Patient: sex M, age 57
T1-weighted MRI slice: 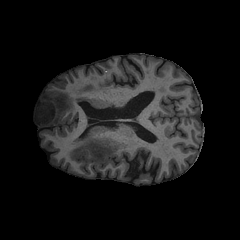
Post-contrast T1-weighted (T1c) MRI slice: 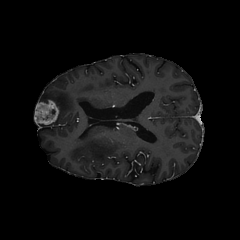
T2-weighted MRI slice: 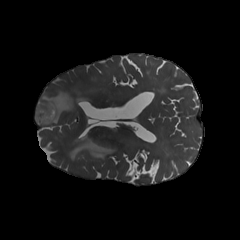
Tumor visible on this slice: yes
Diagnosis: Glioblastoma, IDH-wildtype
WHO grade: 4